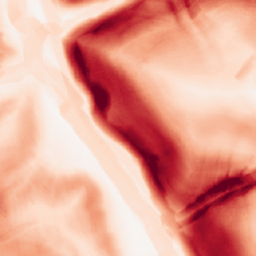
Category: morphological
Decomposition family: morphological_gradient
Decomposition parameters: size: 10
shape: diamond
Upsampling method: nearest
Upsampling parameters: scale: 2
Upsampling scale: 2